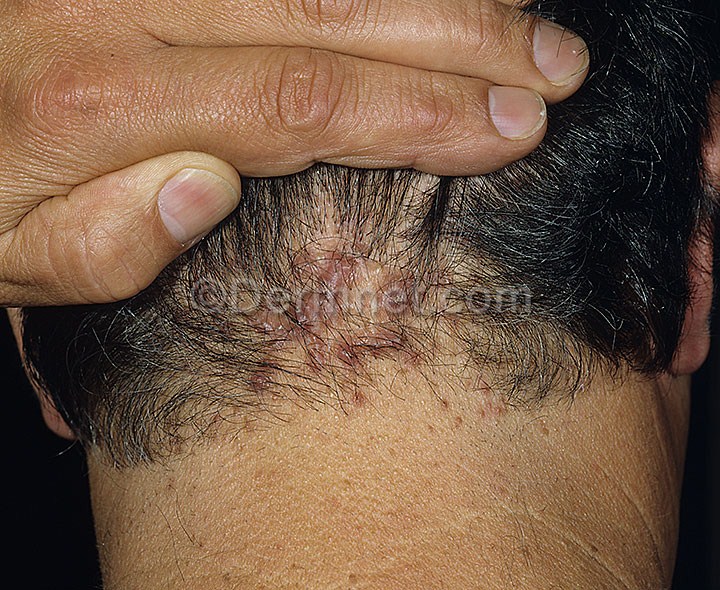
Disease: Hair Loss Photos Alopecia and other Hair Diseases